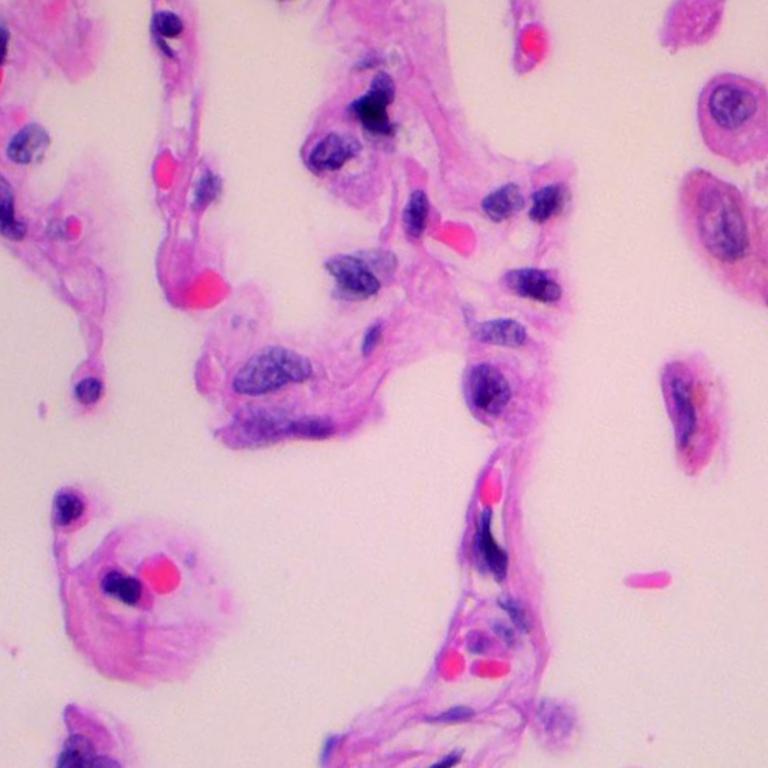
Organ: lung
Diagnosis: benign